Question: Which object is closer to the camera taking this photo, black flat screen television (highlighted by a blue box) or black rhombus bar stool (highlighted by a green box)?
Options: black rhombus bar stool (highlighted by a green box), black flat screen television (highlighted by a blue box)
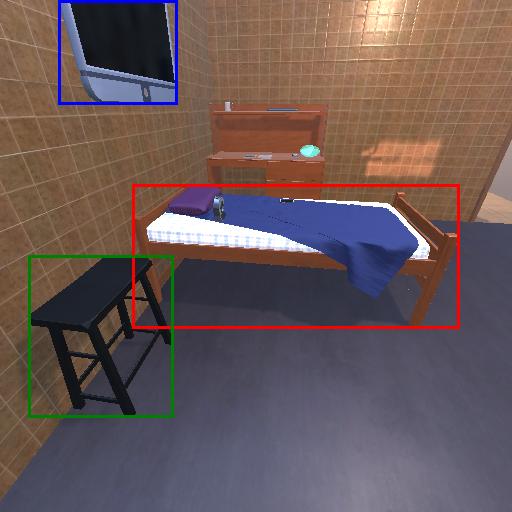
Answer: black rhombus bar stool (highlighted by a green box)